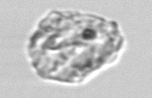
Label: detritus_transparent